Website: lowes
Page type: billing-address
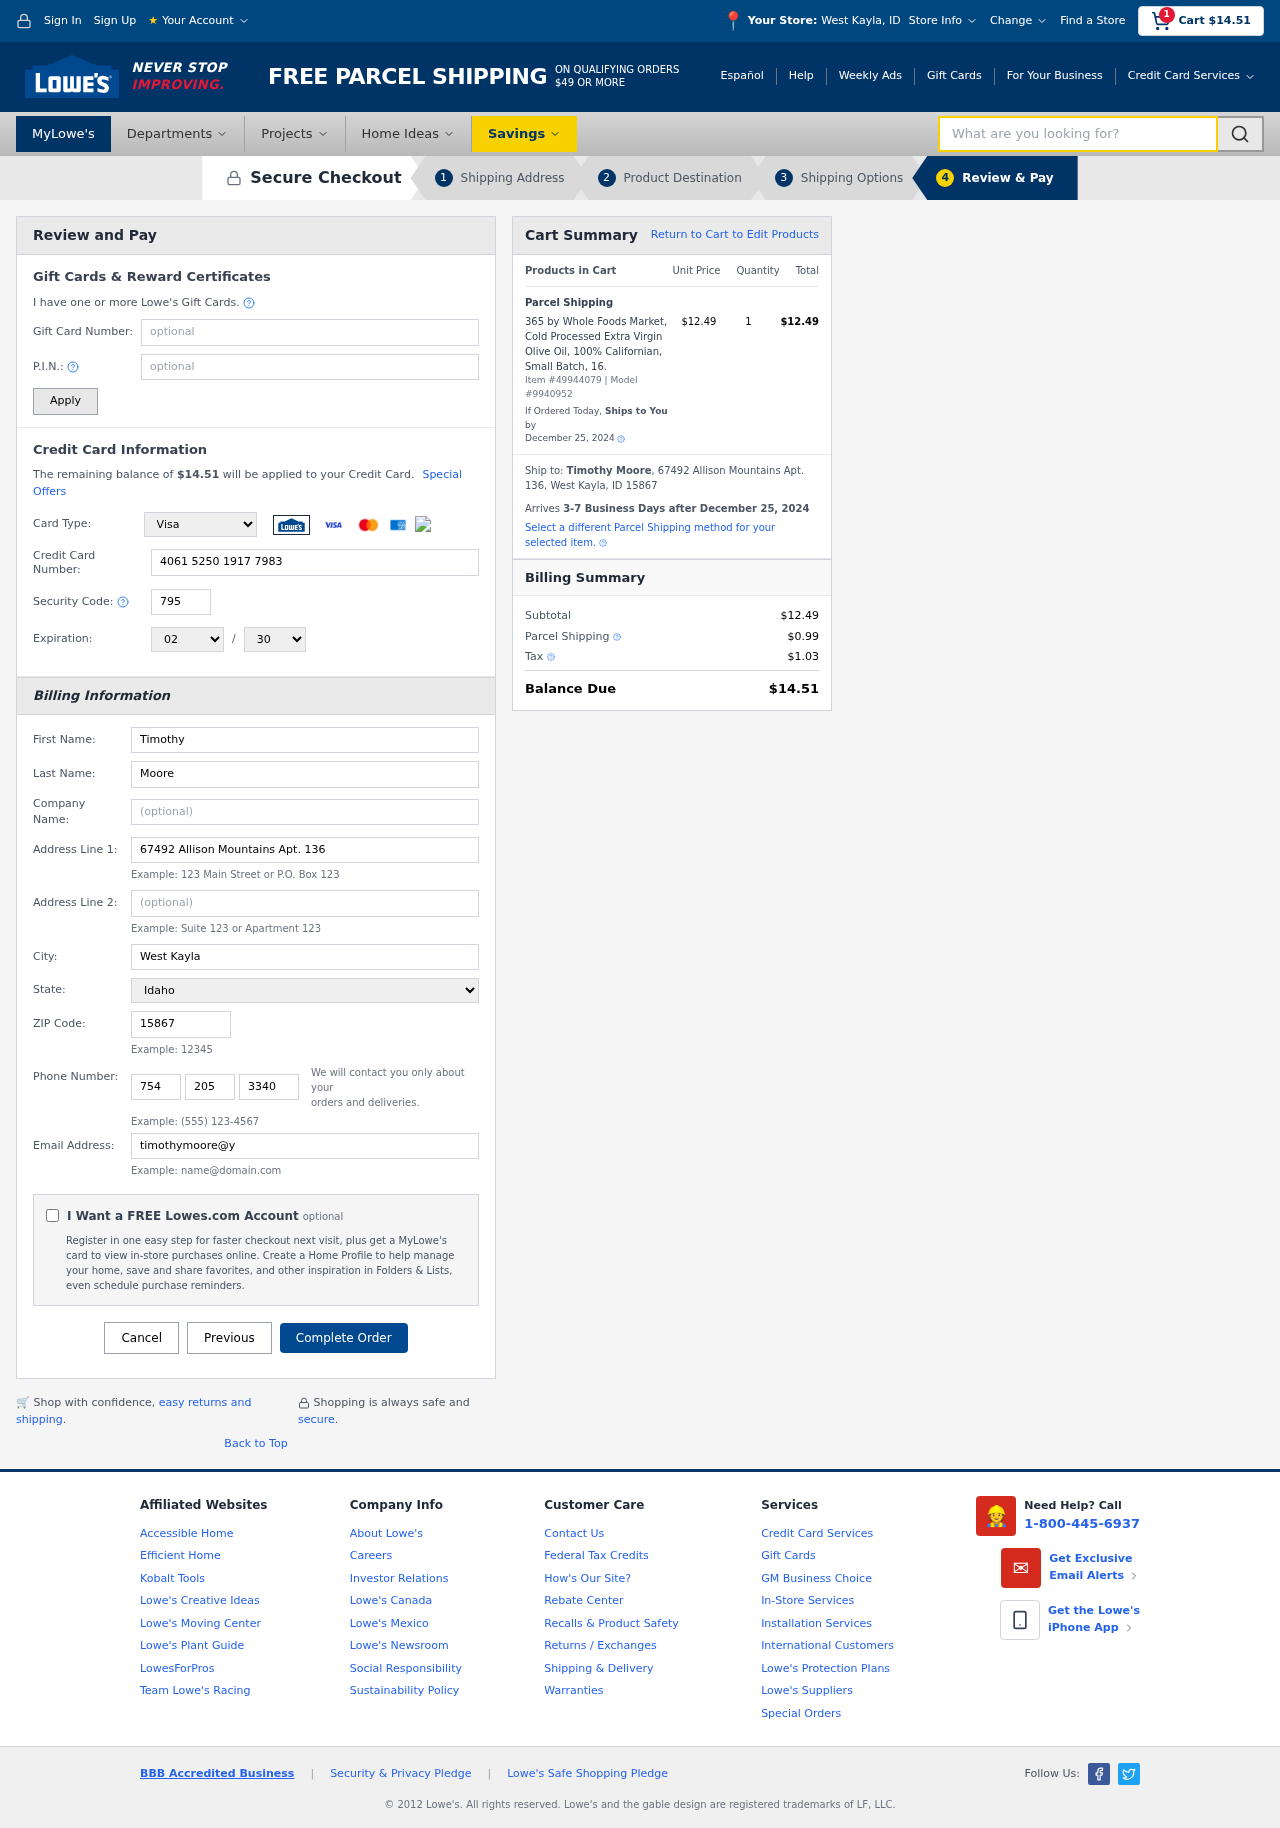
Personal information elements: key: PII_CARD_CVV
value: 795
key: PII_CARD_EXPIRY_MONTH
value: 02
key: PII_CARD_EXPIRY_YEAR
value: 30
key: PII_CARD_NUMBER
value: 4061 5250 1917 7983
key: PII_CARD_TYPE
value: Visa
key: PII_CITY
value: West Kayla
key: PII_CITY_STATE
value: West Kayla, ID
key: PII_EMAIL
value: timothymoore@yahoo.com
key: PII_FIRSTNAME
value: Timothy
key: PII_FULLNAME
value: Timothy Moore
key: PII_LASTNAME
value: Moore
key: PII_PHONE_AREA
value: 754
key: PII_PHONE_PREFIX
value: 205
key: PII_PHONE_SUFFIX
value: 3340
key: PII_POSTCODE
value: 15867
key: PII_STATE
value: Idaho
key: PII_STREET
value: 67492 Allison Mountains Apt. 136
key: PII_CITY_STATE_ZIP
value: West Kayla, ID 15867
Product elements: key: PRODUCT1_NAME
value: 365 by Whole Foods Market, Cold Processed Extra Virgin Olive Oil, 100% Californian, Small Batch, 16.
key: PRODUCT1_PRICE
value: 12.49
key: PRODUCT1_QUANTITY
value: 1
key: PRODUCT_ITEM_NUMBER
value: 49944079
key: PRODUCT_MODEL_NUMBER
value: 9940952
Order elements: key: ORDER_SUBTOTAL
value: $14.51
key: ORDER_TOTAL
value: $14.51
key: ORDER_SHIPPING_DATE
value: December 25, 2024
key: ORDER_SUBTOTAL
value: $12.49
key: ORDER_DELIVERY_DATE
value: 3-7 Business Days after December 25, 2024
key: ORDER_SHIPPING_DATE2
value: December 25, 2024
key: ORDER_SUBTOTAL2
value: $12.49
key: ORDER_SHIPPING_COST
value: $0.99
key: ORDER_TAX
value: $1.03
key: ORDER_TOTAL2
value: $14.51
Search elements: key: HEADER_SEARCH
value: What are you looking for?